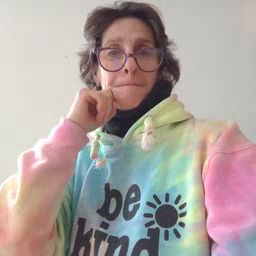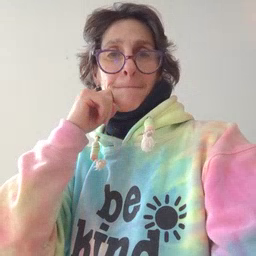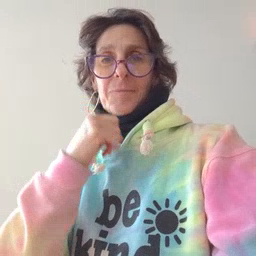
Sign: apple